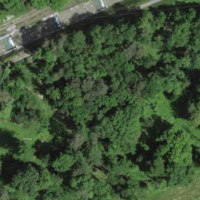
EUNIS habitat code: 41
Species observed at this site:
Euphorbia cyparissias